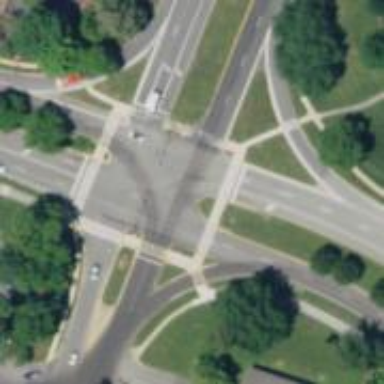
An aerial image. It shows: Crossing on the road.